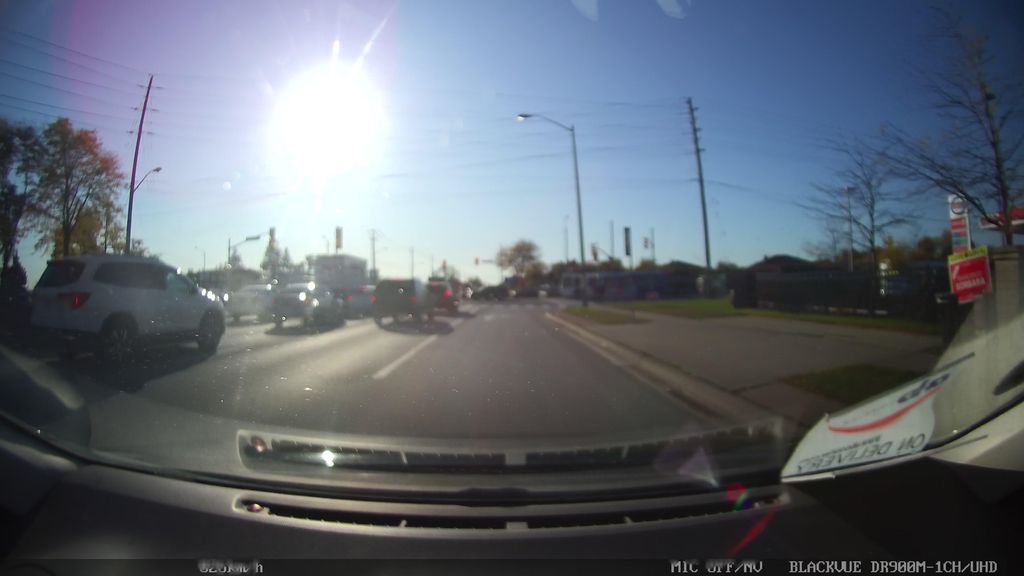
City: toronto